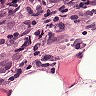
Metastatic tissue present: yes